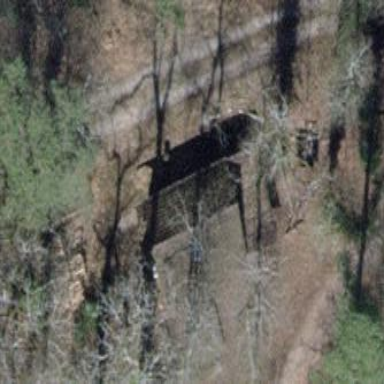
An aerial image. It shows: Hut.